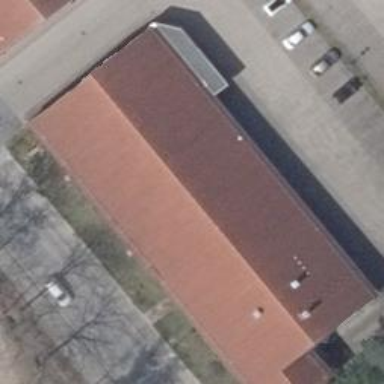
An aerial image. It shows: Retail building with gabled roof.